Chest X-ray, AP view. Patient: 65 years old, sex F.
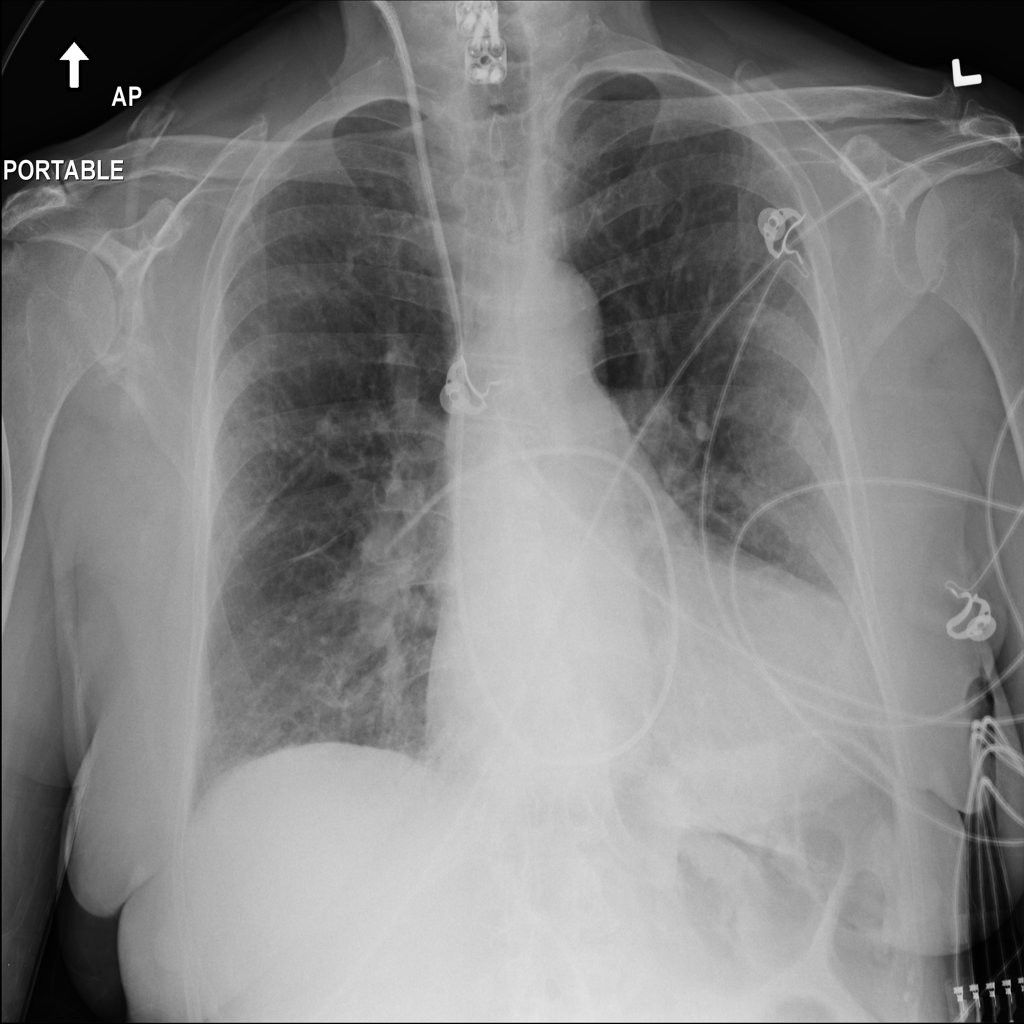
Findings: Cardiomegaly, Effusion